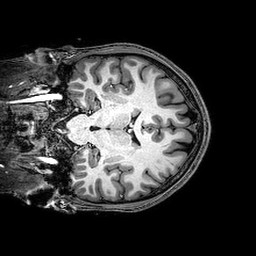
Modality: T1w
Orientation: coronal
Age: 20
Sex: male
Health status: healthy
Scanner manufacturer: philips
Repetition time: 0.008278 s
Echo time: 0.00382 s